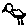
Label: bird